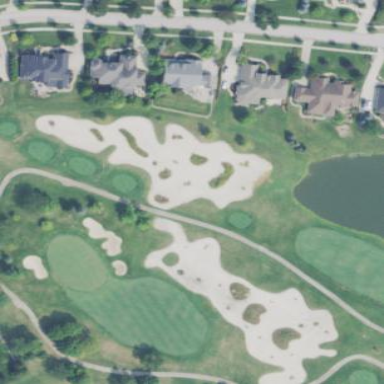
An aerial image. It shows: Sandy area is golf bunker.